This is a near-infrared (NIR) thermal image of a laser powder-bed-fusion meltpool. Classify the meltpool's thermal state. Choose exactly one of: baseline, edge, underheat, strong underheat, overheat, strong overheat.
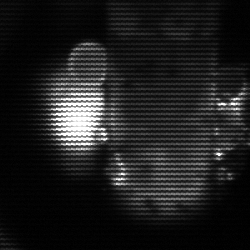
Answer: strong underheat